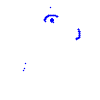
Particle: proton